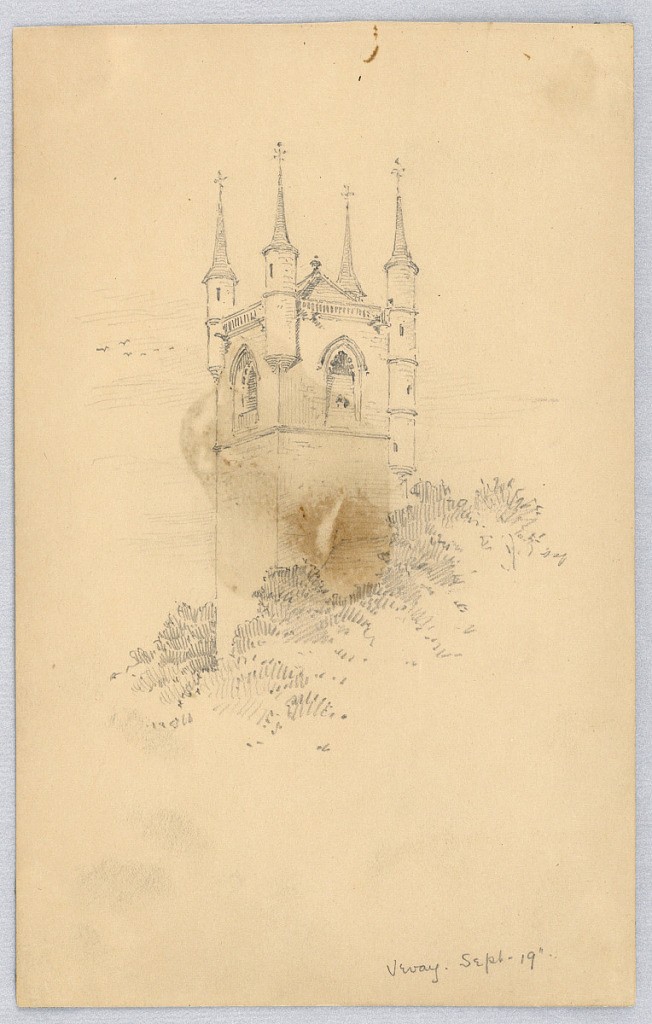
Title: Tower at Vevay
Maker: Arnold William Brunner, American, 1857–1925
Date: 1883
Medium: Graphite on light brown paper
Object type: Drawing
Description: Tower with four turrets rising out of shrubbery. Birds above.